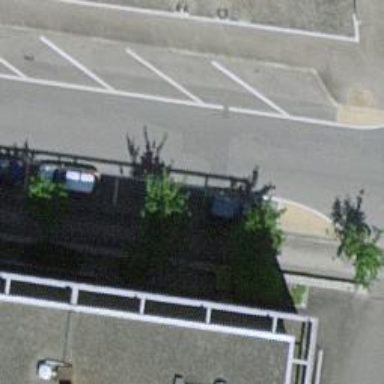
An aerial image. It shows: Street tree with broadleaved leaves.